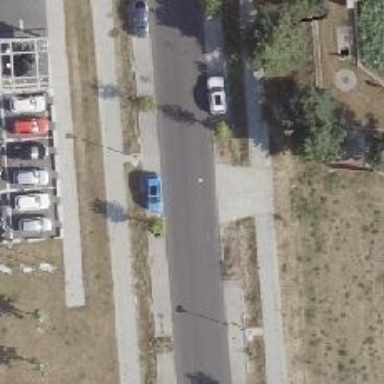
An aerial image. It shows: Residential road with separate asphalt sidewalks and parking spaces on both sides.